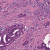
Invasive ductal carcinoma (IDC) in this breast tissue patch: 1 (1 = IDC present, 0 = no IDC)